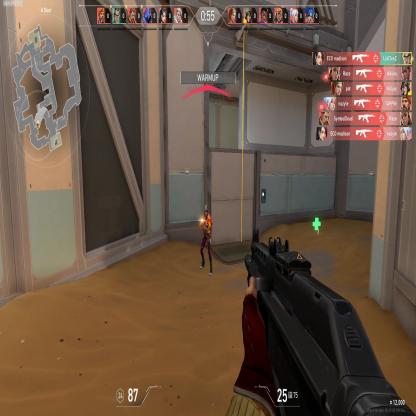
Label: enemy